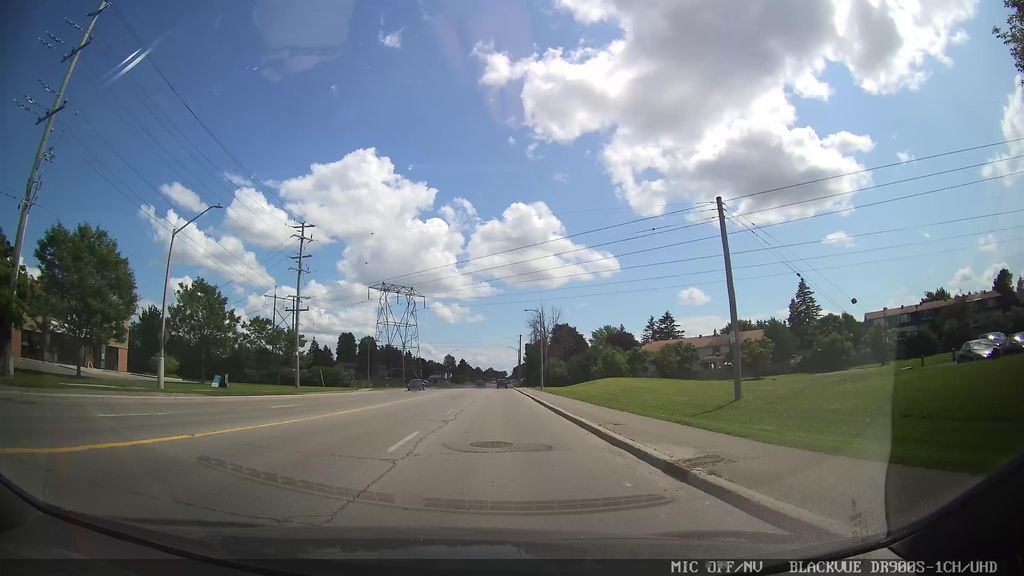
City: ottawa-gatineau